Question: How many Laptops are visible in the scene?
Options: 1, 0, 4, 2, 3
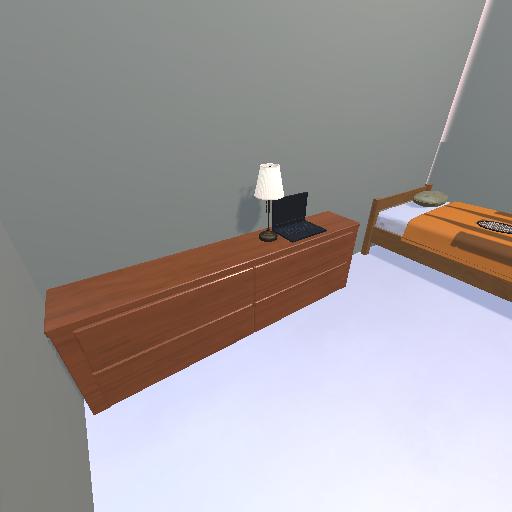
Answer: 1